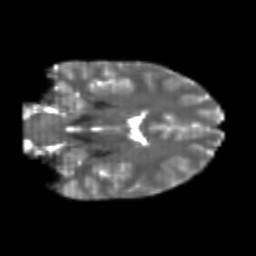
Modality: T2w
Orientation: coronal
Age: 20
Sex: female
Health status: healthy
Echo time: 0.074 s